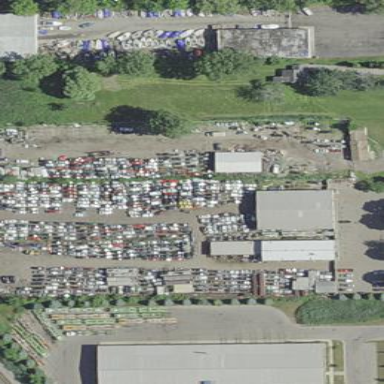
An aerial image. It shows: Industrial area designated as scrap yard.